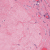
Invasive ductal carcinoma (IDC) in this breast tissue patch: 1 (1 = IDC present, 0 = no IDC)